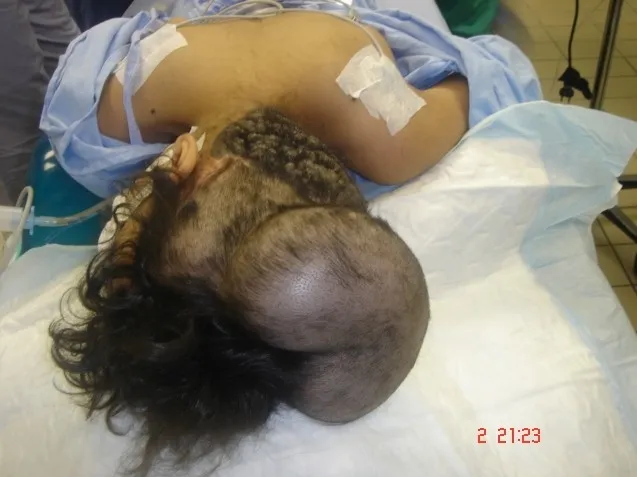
Insertion of second tissue expander.
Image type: medical_photograph (other_medical_photograph)